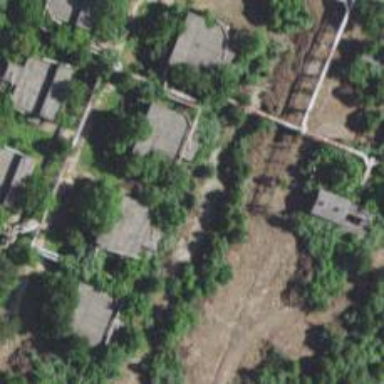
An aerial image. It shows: Abandoned railway.